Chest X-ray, AP view. Patient: 62 years old, sex F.
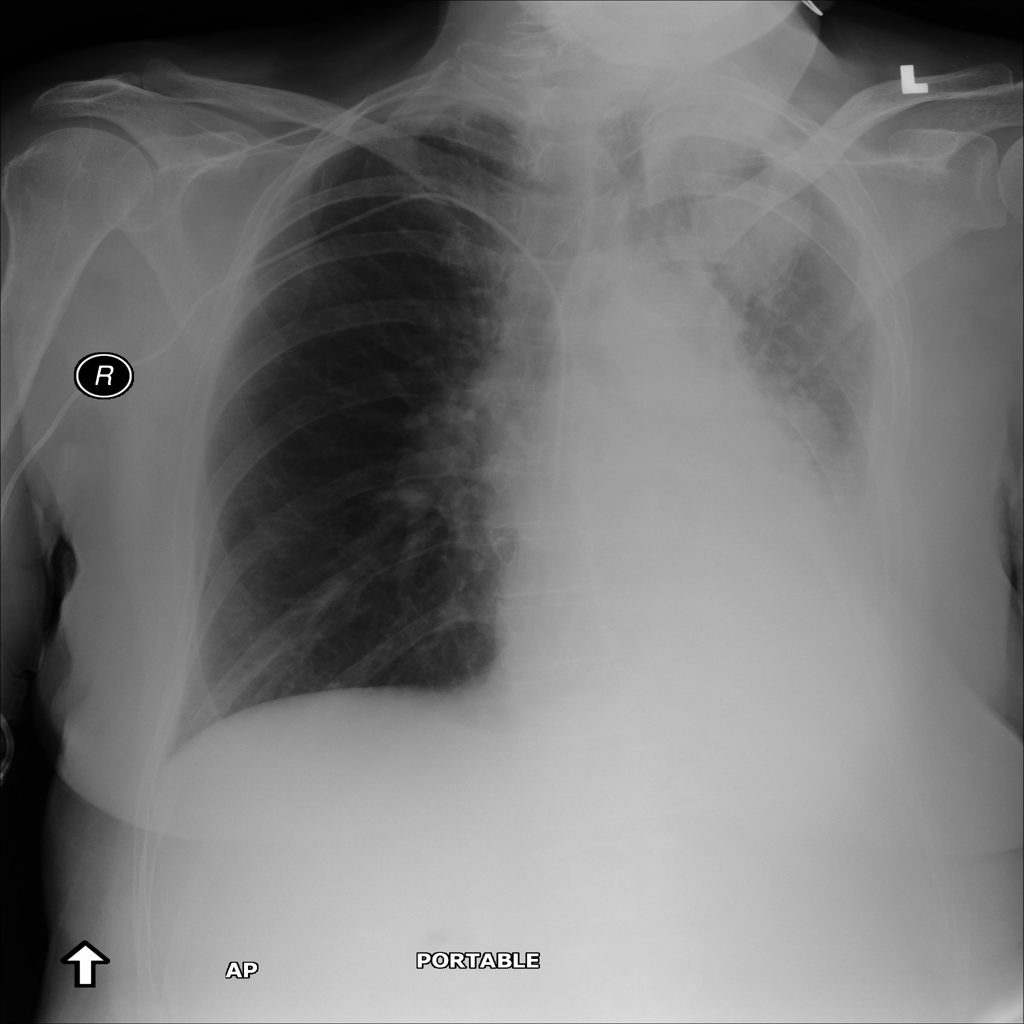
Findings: Mass